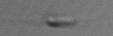
Label: flagellate_morphotype3